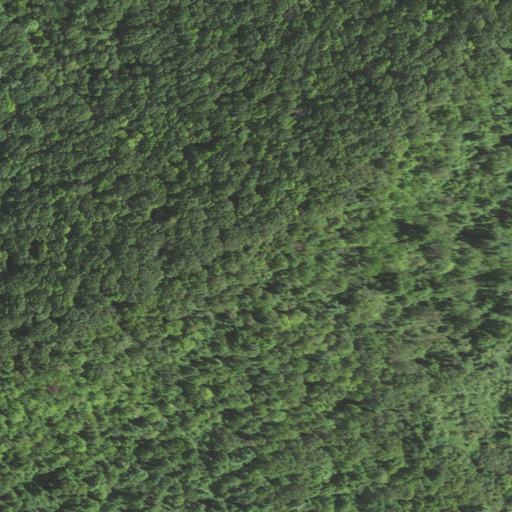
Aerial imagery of mountain in North Carolina named Nettle Knob containing deciduous forest, mixed forest, and pasture